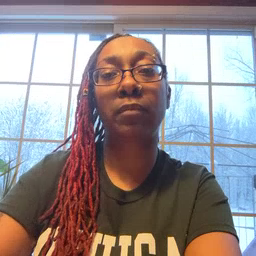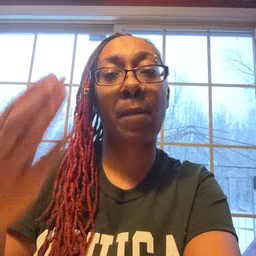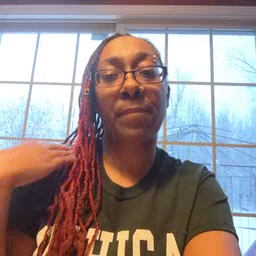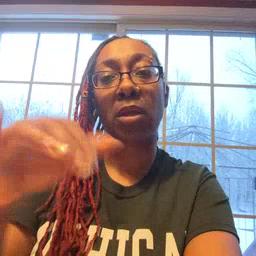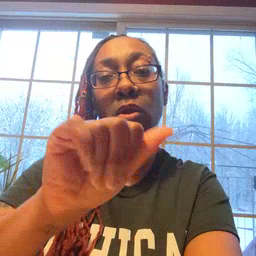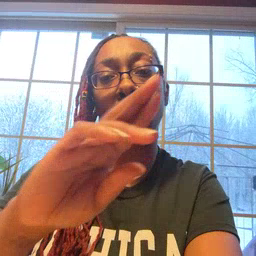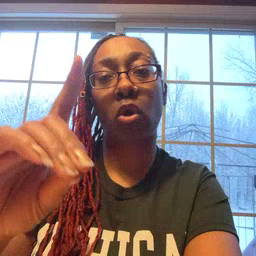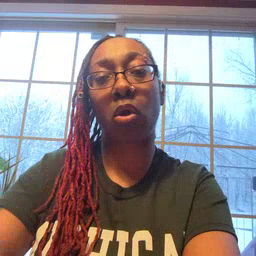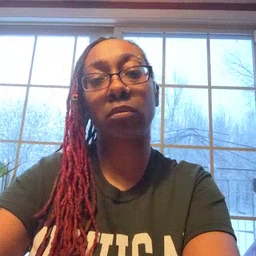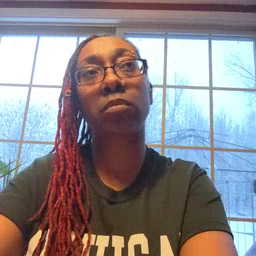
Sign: backyard